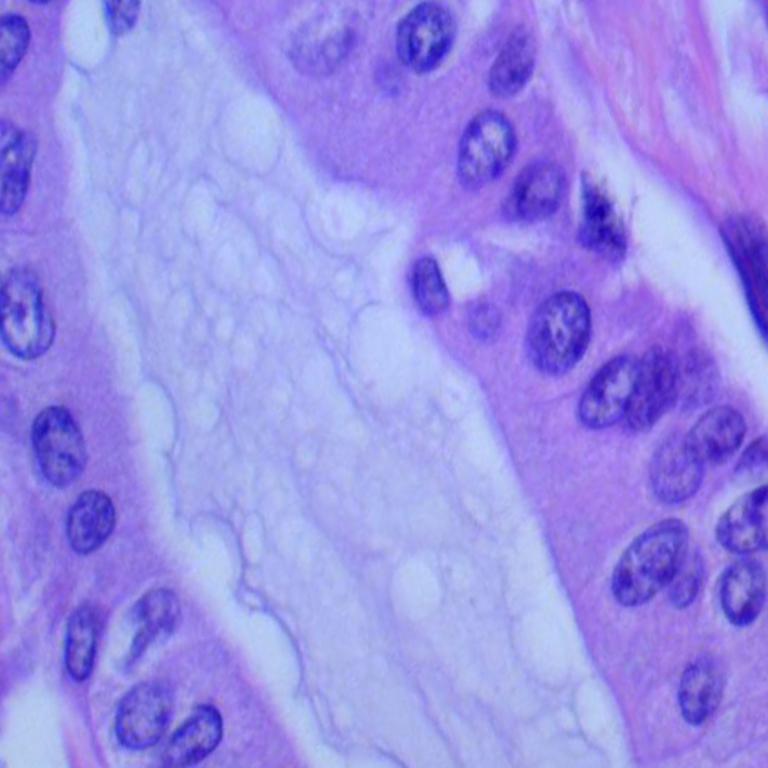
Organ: lung
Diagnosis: adenocarcinomas